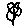
Label: flower